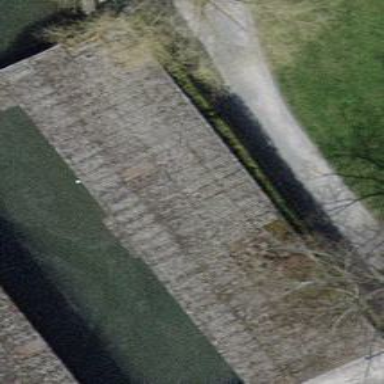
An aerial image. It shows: Boathouse.